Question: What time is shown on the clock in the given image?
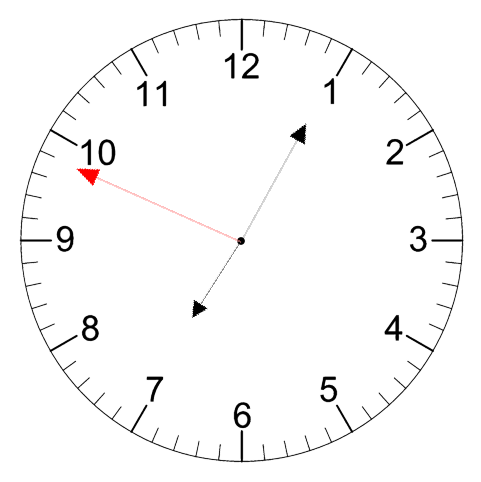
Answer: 07:04:49